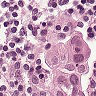
Metastatic tissue present: yes